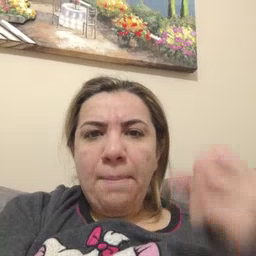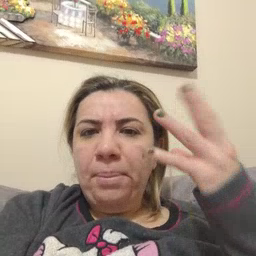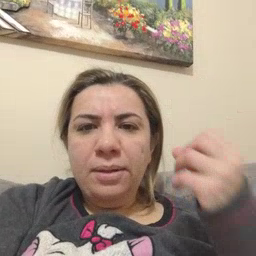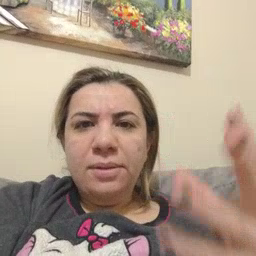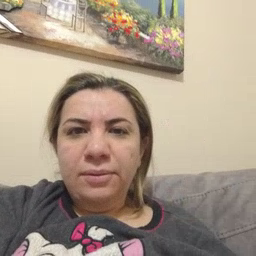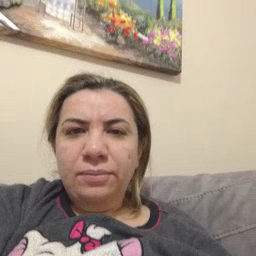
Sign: many